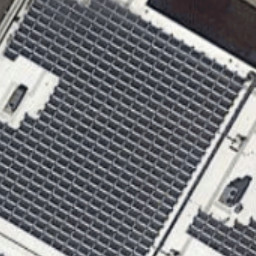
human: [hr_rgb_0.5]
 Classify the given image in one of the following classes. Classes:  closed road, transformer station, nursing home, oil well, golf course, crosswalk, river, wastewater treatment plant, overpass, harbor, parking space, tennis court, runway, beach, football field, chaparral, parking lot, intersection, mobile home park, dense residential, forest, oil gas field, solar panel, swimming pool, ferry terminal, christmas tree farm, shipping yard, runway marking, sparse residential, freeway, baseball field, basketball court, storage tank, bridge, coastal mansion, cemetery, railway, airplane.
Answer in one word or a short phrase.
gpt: solar panel